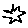
Label: star